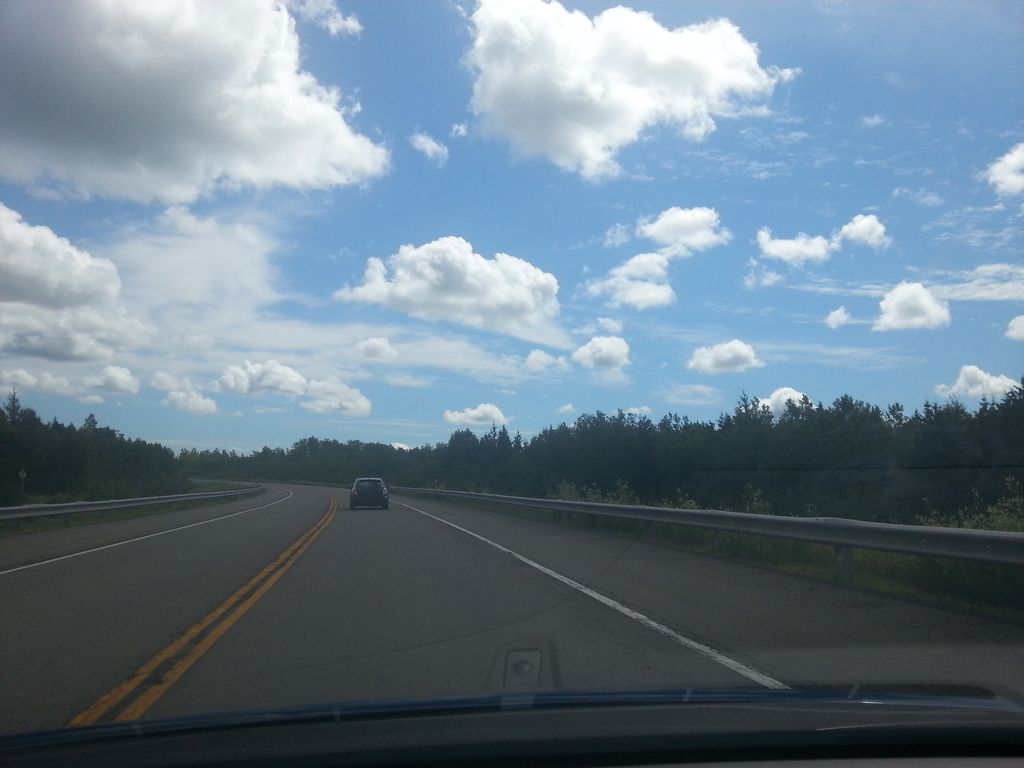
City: charlottetown